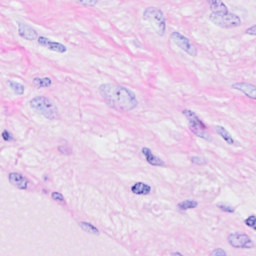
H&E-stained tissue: Breast